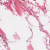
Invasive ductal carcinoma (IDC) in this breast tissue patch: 0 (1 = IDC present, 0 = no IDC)